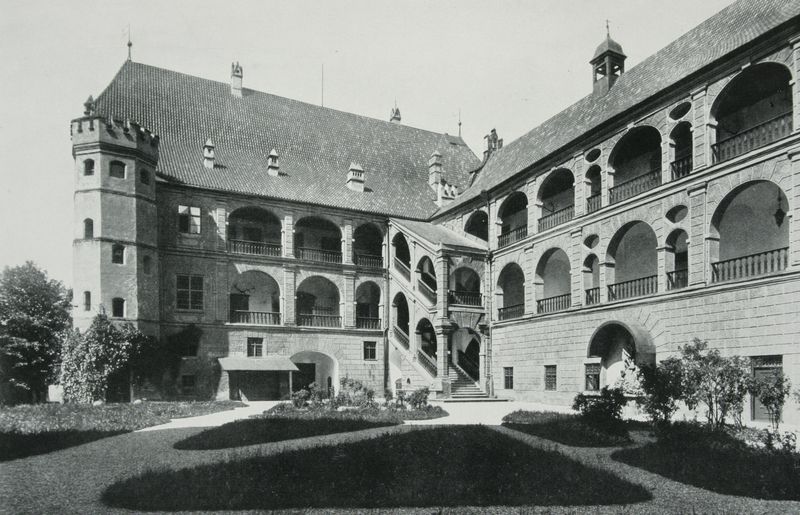
Titel: Burghof
Standort: Landshut
Institution: Burg Trausnitz
Schlagwörter: baum, blätter, flügel, himmel, laub, schatten, weiß, bäume, äste, fenster, grau, hell, laterne, licht, pfeiler, schwarz, straße, säulen, tür, anlage, dach, gebäude, gras, haus, park, parkanlage, rasen, schloss, weg, wiese, architektur, barock, spitze, stein, steine, strauch, zweige, brüstung, busch, büsche, gebüsch, gitter, pfad, sonne, sträucher, wege, pflanzen, england, renaissance, dachziegel, kamin, kamine, oval, schornstein, turm, vorbau, garten, ranken, deutschland, balkon, kieselsteine, sommer, bogen, fassade, türen, dächer, giebel, mauer, schornsteine, ziegel, hecke, tag, hof, französisch, rundbogen, romantik, treppe, treppen, gardinen, aufgang, geländer, stufe, stufen, tor, zinnen, balkone, galerie, foto, fotografie, photographie, bögen, treppenstufen, arkade, innenhof, loggia, burg, fensterkreuz, glockenturm, kloster, türmchen, türme, münchen, palast, laufgang, stockwerk, balustrade, kiesel, gauben, mauerwerk, schwarz-weiss, fürst, arkaden, kapitelle, photo, portal, rustika, villa, efeu, veste, glocke, risalit, mauern, residenz, walmdach, manierismus, rundbögen, romanik, treppenhaus, kieselstein, beet, beete, historismus, treppenstufe, baldachin, etagen, gaube, gaupen, geschosse, vorhof, anpflanzung, ballustrade, kellerfenster, wei?, korbbogen, vordach, bogenstellung, laubengang, bepflanzung, stockwerke, fotogarfie, laube, ovale, achteckig, schindel, geschoss, bur, dachgaube, gallerie, zinne, säulengang, antenne, profangebäude, traufe, satteldach, zweigeschossig, arkadengang, gänge, treppenaufgang, gartenanlage, strebewerk, tambour, spitzdach, bossenwerk, fester, bosse, keilstein, dachreiter, treppenanlage, hecken, neoromanik, geschose, korbbögen, eckbau, laufgänge, eckturm, rabatten, grate, tambur, wehrturm, loggien, erdgeschoß, kiesweg, pickelhaube, kemenate, wittenberg, schlosshof, arkadengan, blois, burghof, foto photo, glockentürmchen, hochdach, laufgng, okatagon, verbindungstreppe, bewachsung, blos, trppen, parkgarten